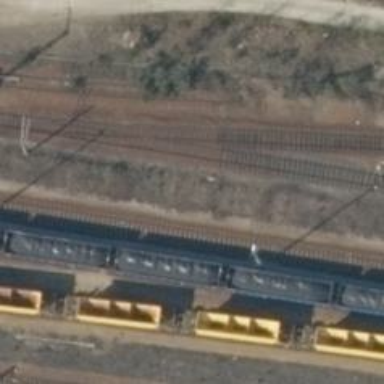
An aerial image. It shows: Single-track electrified railway spur with contact line for service.